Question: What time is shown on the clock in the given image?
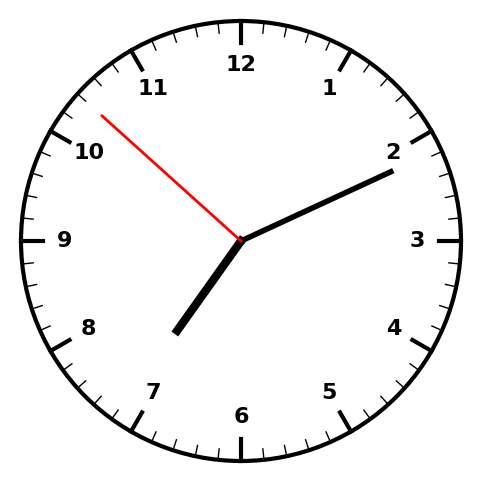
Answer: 07:10:52